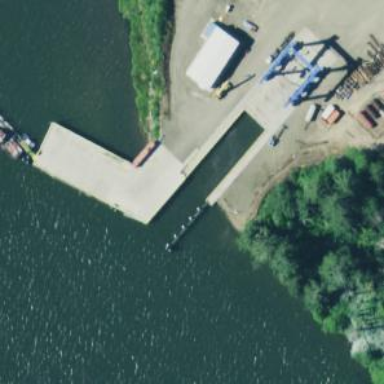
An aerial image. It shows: Man-made pier.